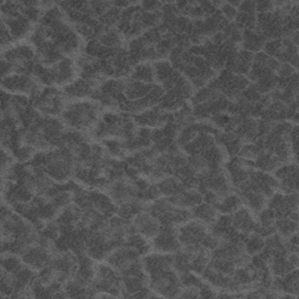
Label: frost